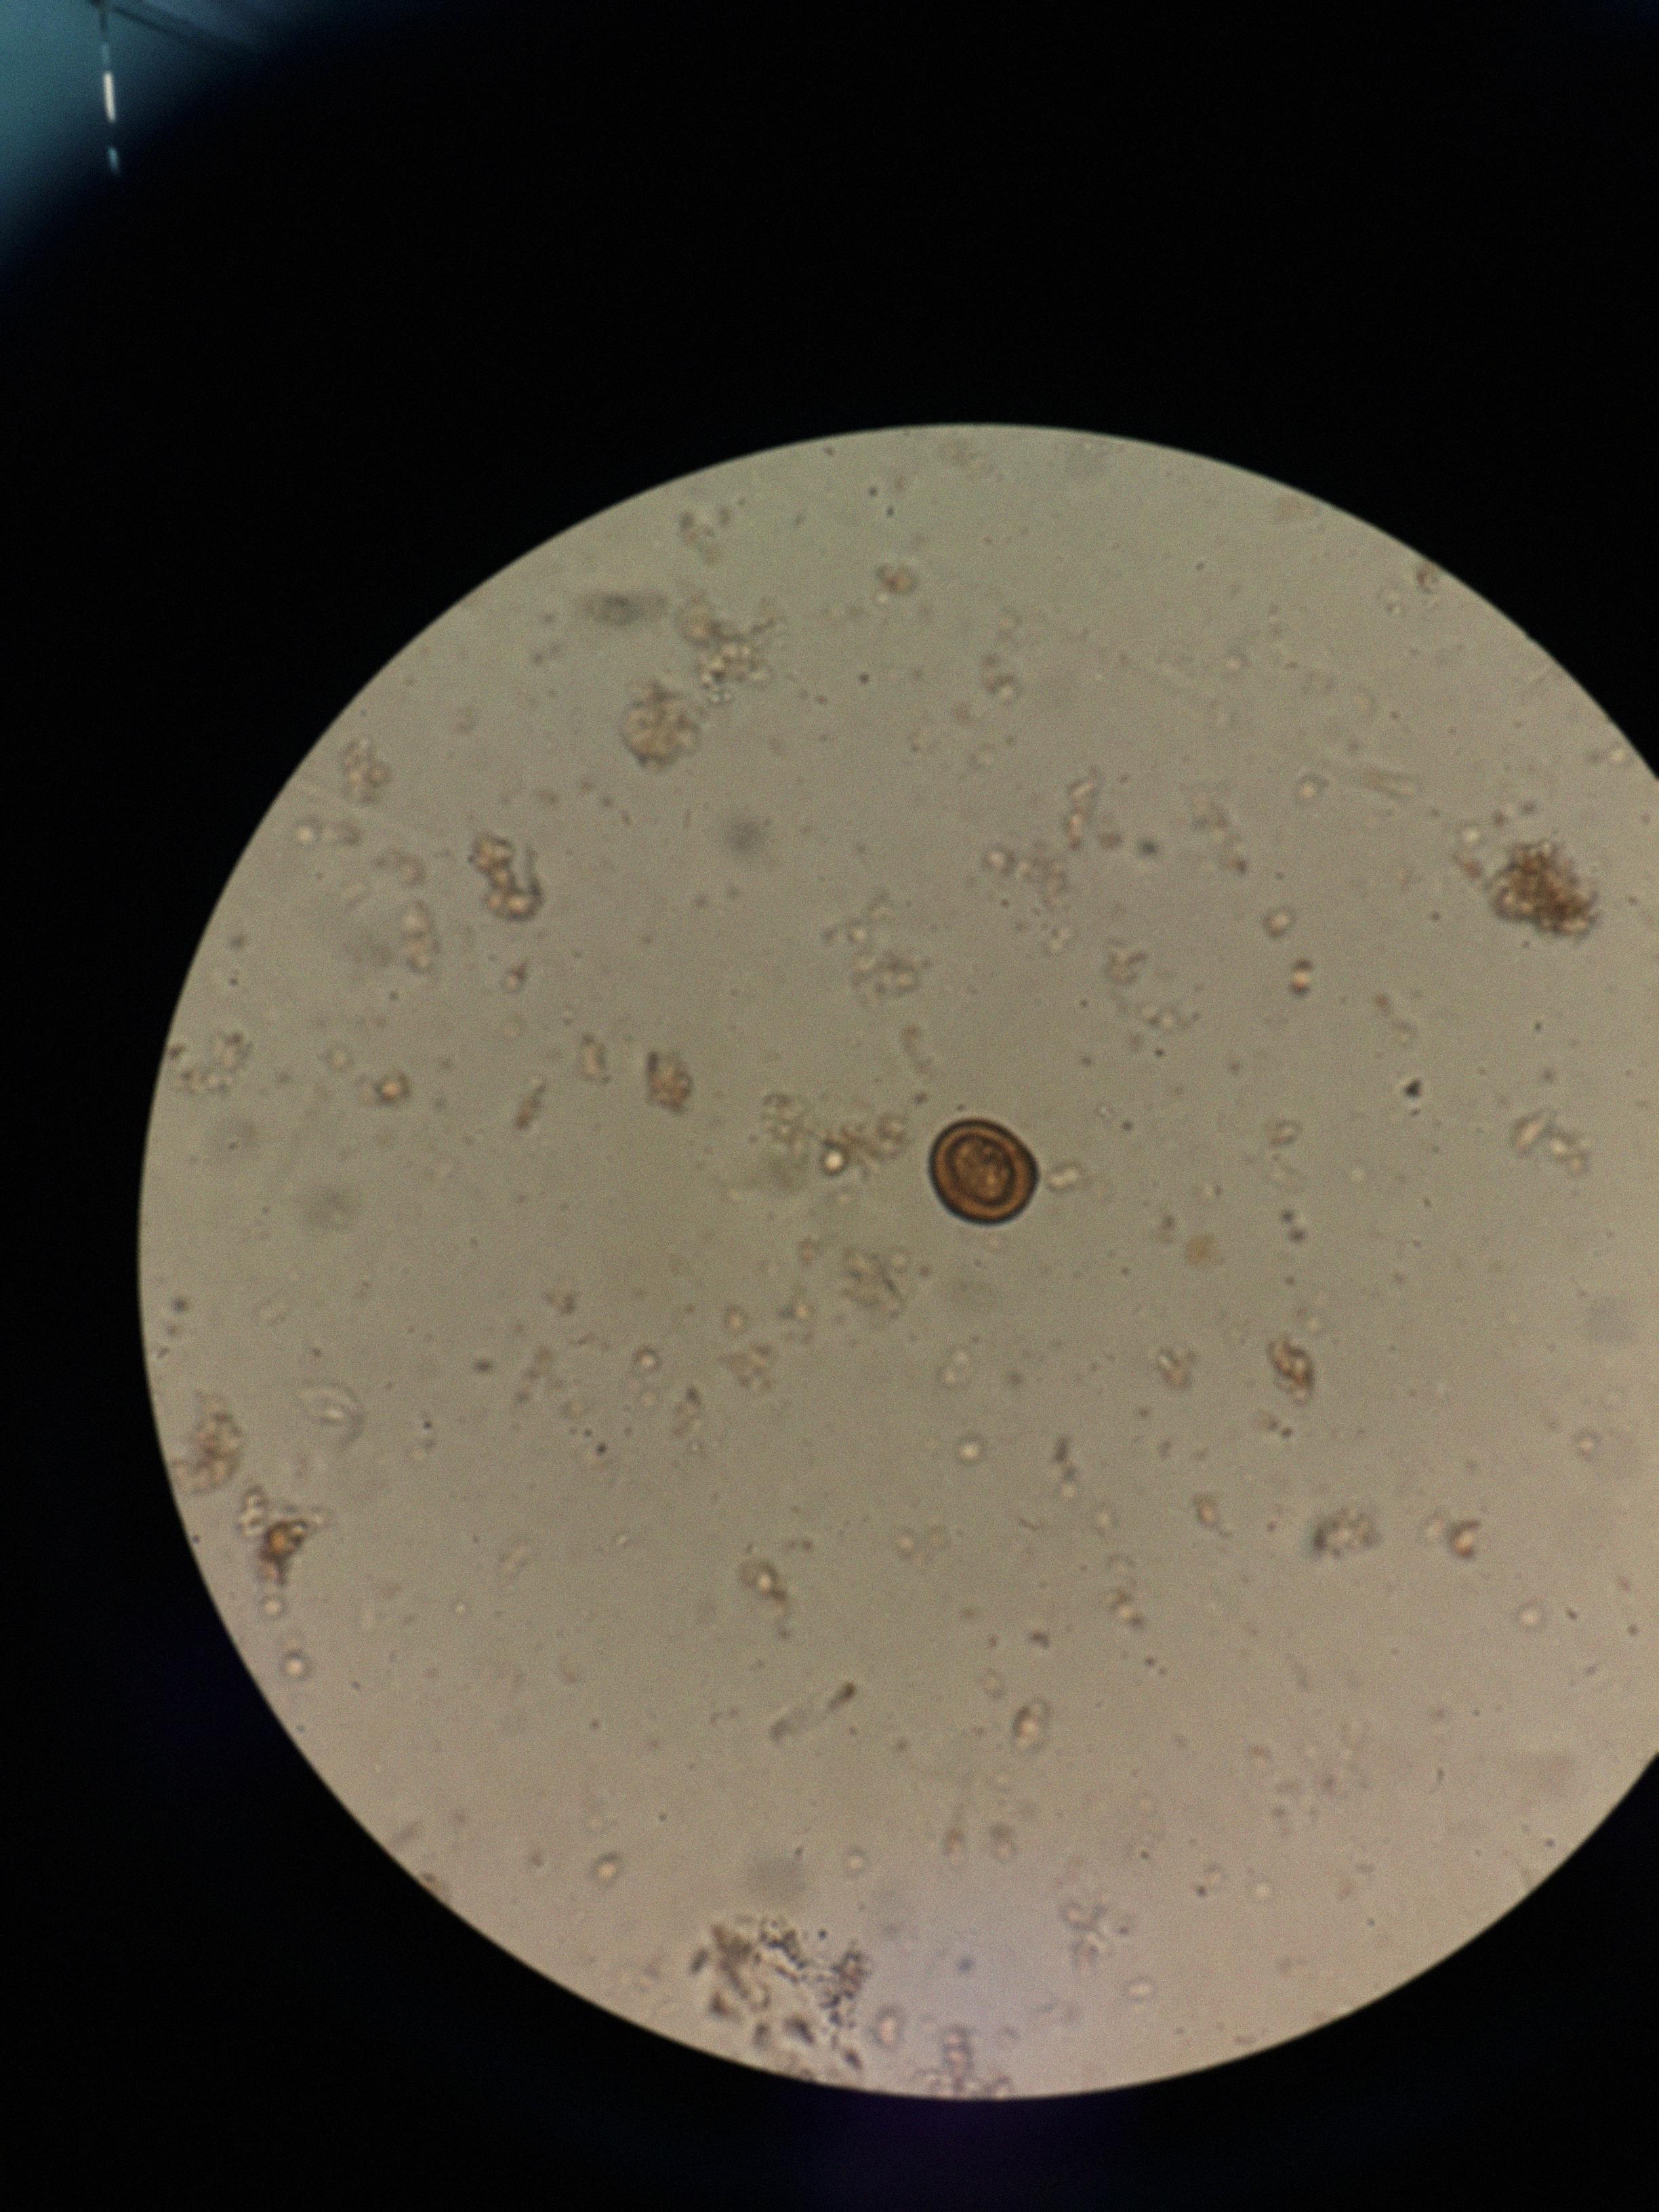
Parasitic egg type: Taenia spp. egg